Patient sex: M
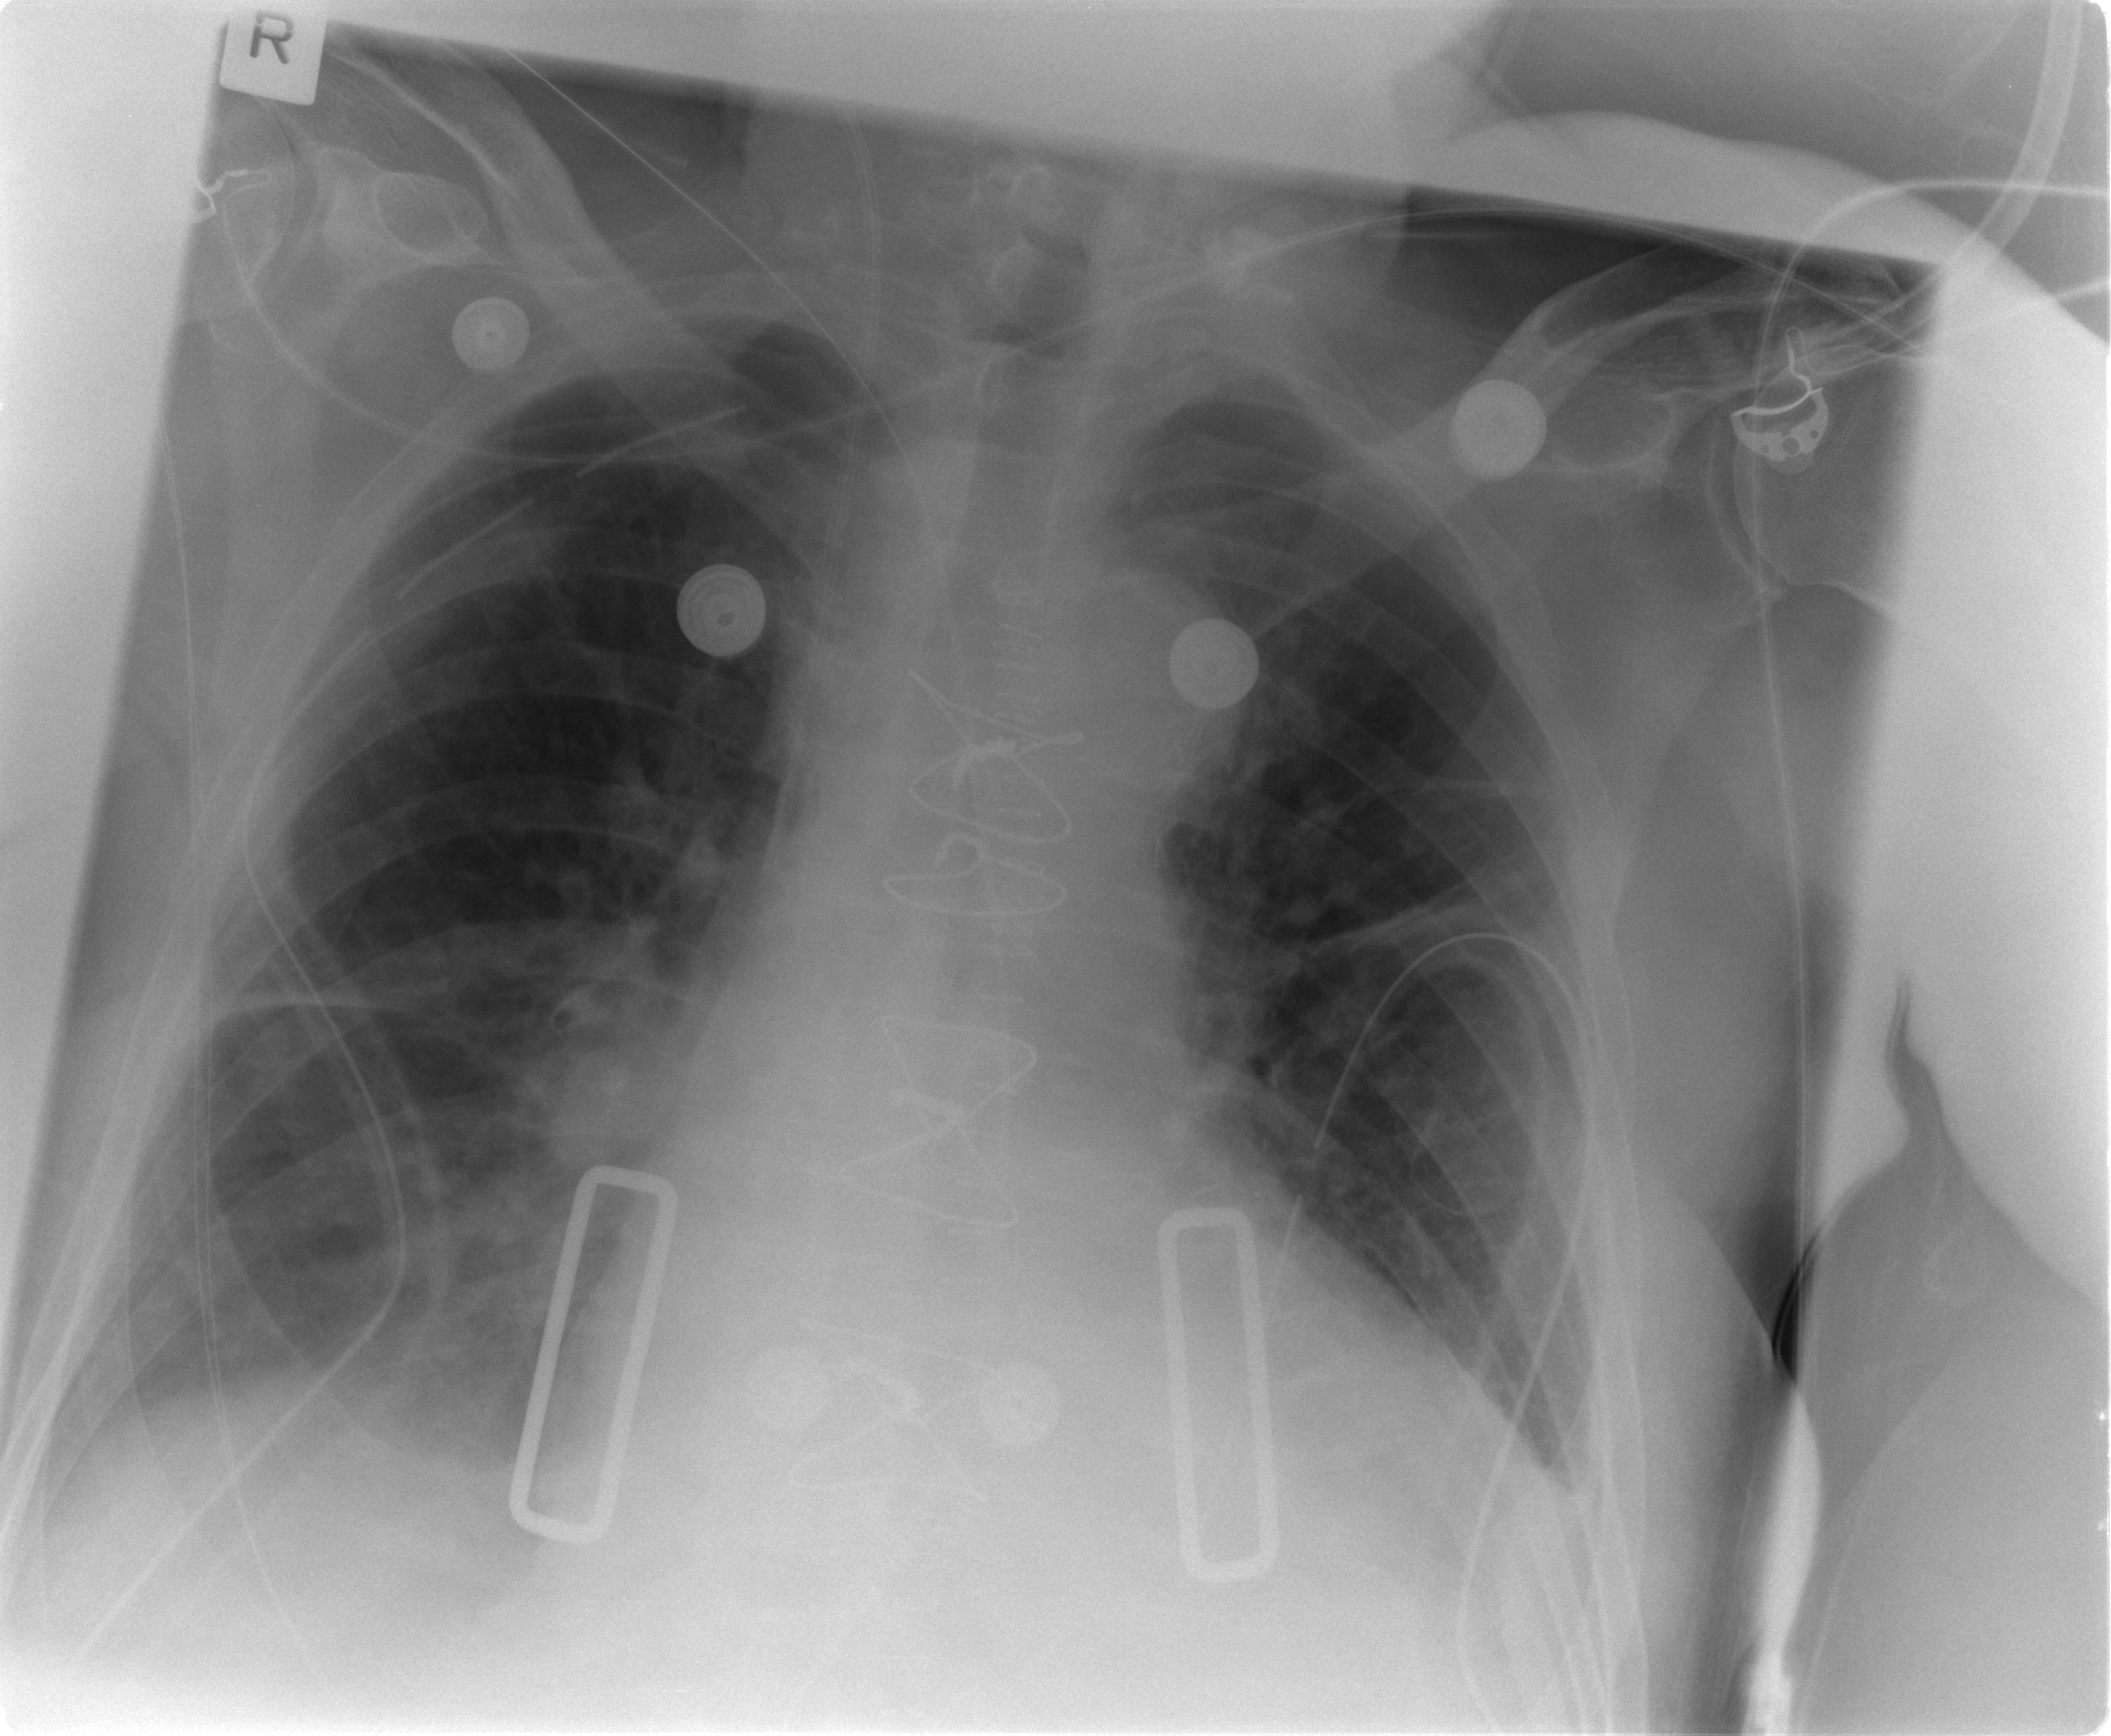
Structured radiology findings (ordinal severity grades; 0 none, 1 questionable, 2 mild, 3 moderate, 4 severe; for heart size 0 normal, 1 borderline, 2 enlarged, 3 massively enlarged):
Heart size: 0
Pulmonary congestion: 3
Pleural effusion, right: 0
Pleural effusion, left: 2
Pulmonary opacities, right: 2
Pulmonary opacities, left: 2
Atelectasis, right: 2
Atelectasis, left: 2